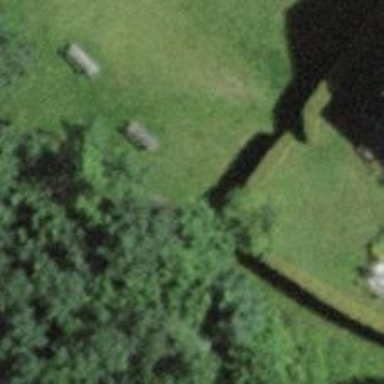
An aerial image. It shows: Brown bench.